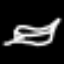
Label: leaf